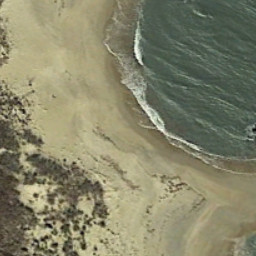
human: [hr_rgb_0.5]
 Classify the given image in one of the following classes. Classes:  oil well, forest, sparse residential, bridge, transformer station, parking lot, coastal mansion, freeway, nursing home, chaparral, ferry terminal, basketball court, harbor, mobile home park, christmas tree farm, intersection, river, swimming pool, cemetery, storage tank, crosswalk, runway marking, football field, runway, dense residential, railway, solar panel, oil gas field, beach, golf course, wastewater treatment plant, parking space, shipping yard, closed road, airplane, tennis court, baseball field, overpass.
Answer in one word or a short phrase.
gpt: beach